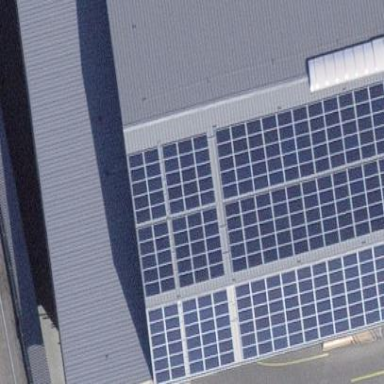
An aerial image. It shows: Solar power generator utilizing photovoltaic technology with solar photovoltaic panels.